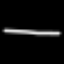
Label: line